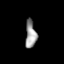
Tissue: prostate
Cell type: T cells
Senescence score: 0.7559
Nuclear area (px): 301
Mean DAPI intensity: 150.967